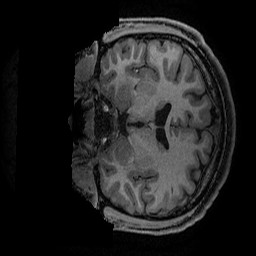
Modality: T1w
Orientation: coronal
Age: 17
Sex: male
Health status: ill
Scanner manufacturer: ge
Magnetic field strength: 3 T
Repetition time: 0.007664 s
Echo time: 0.00342 s